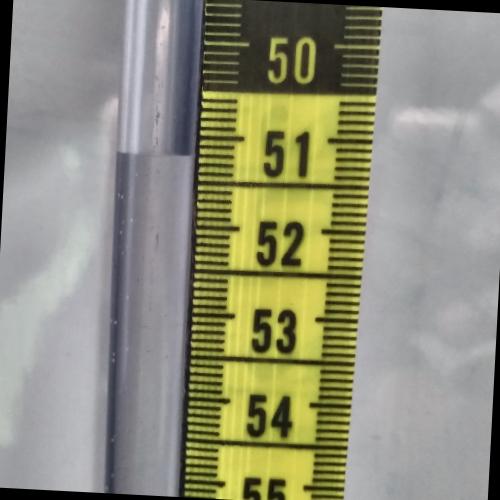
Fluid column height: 51.2 cm